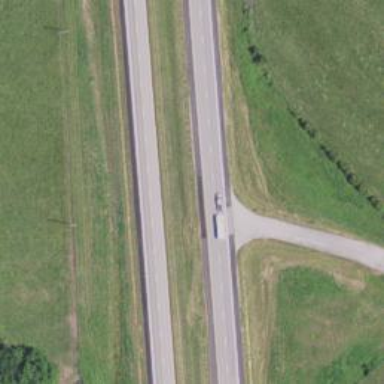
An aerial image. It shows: Trunk highway with expressway features.